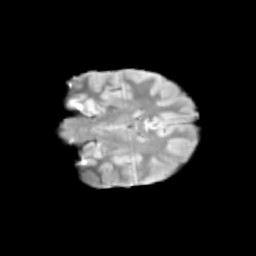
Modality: T2w
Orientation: coronal
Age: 9
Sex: male
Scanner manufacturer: siemens
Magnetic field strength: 3 T
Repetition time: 3.8 s
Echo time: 0.07 s